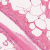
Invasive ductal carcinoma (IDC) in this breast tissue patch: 0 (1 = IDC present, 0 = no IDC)